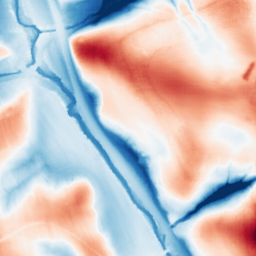
Category: edge_preserving
Decomposition family: guided
Decomposition parameters: radius: 32
eps: 0.01
Upsampling method: sinc_hamming
Upsampling parameters: scale: 2
kernel_size: 4
Upsampling scale: 2